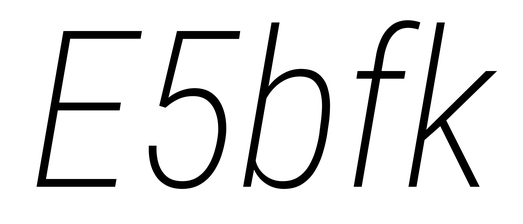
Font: Roboto-Italic_Condensed_ExtraLight_Italic